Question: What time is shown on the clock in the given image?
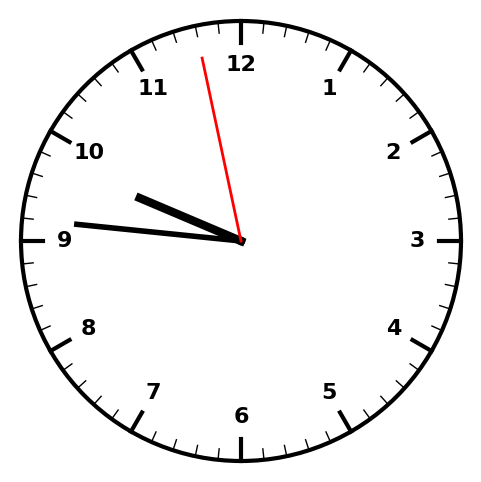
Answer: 09:45:58